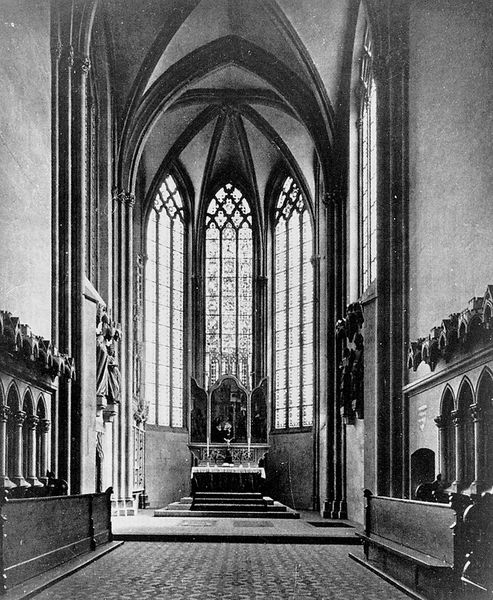
Titel: Meißen, Dom
Standort: Meissen (EU - D - Sachsen)
Schlagwörter: fenster, säulen, norden, kirche, gotik, bogen, süden, bank, gewölbe, kirchenbank, kreuzrippengewölbe, rippengewölbe, westen, streben, osten, e